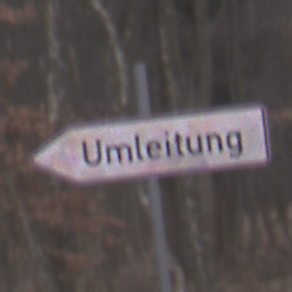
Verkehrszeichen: UmleitungswegweiserLinksweisend
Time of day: Midday
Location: Outdoor (Nature)
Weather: Overcast
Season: Autumn
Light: Natural